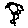
Label: flower